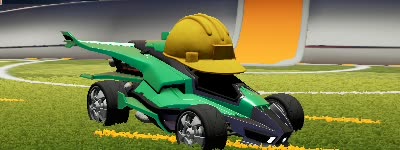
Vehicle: aftershock